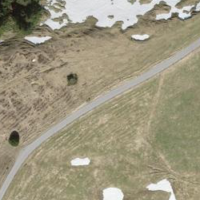
EUNIS habitat code: 24
Species observed at this site:
Vaccinium vitis-idaea